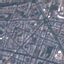
Land use / land cover: Residential